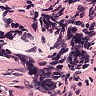
Metastatic tissue present: no